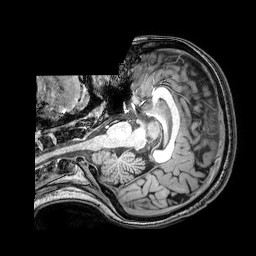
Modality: T1w
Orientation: axial
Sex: female
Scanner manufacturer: philips
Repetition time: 0.008118 s
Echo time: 0.00372 s